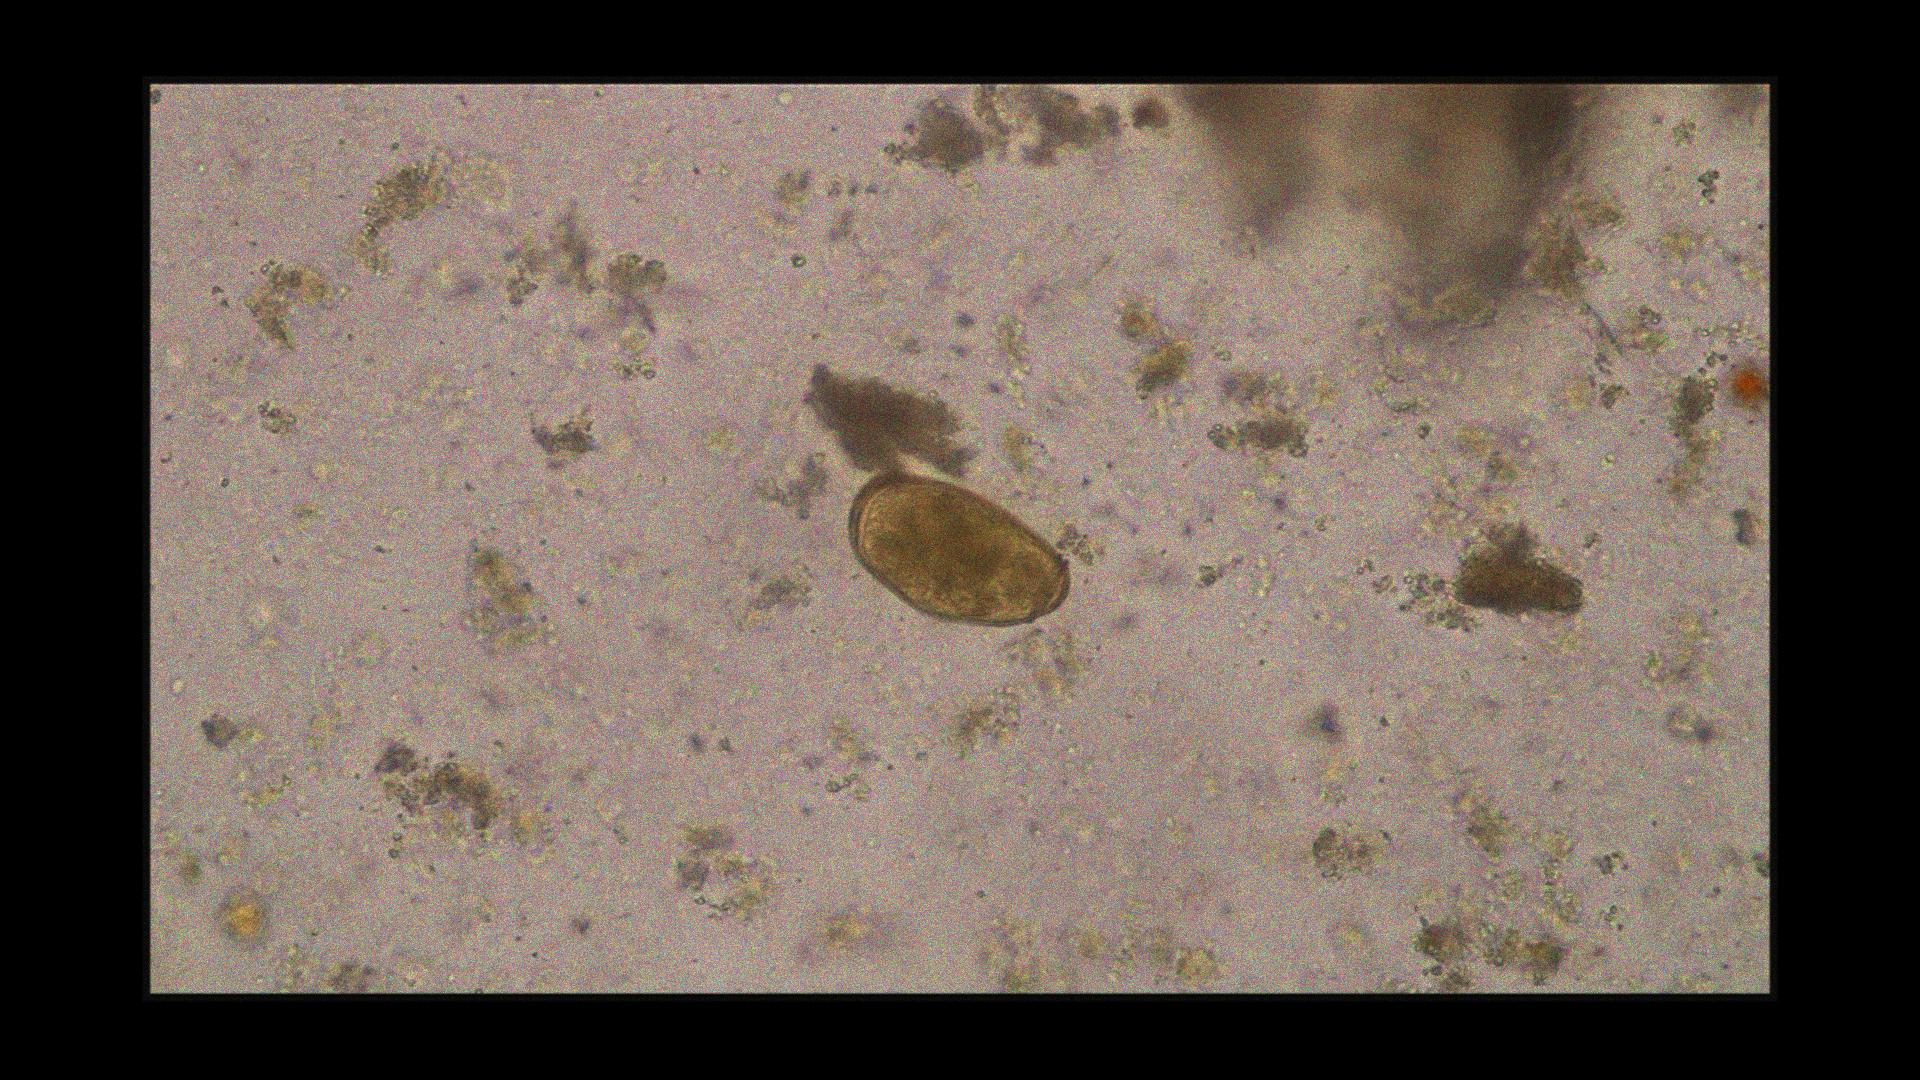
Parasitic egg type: Paragonimus spp